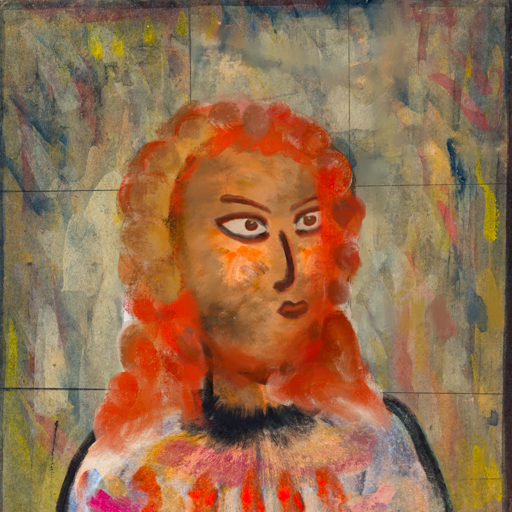
Background: GypsyMother, Head And Neck Side: Gypsy_Queen, Face Side: Roy_Bahadur, Bust: Childish, Hair Side: Rupkatha, Head Accessory: Blank, Second Necklace: Blank, Necklace: Blank, Baby: Blank